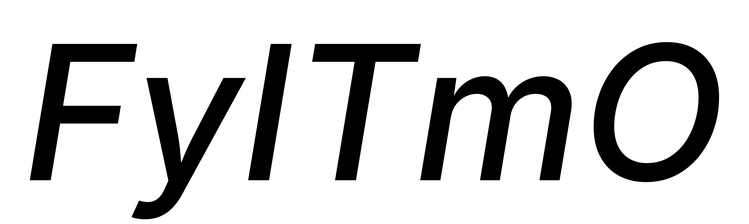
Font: Inter-Italic_Medium_Italic